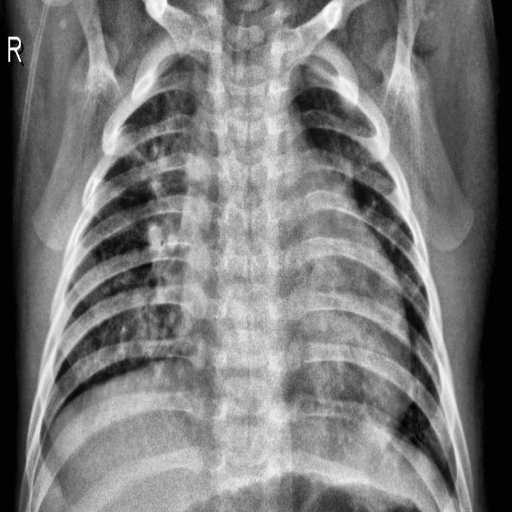
Finding: PNEUMONIA